Chest X-ray:
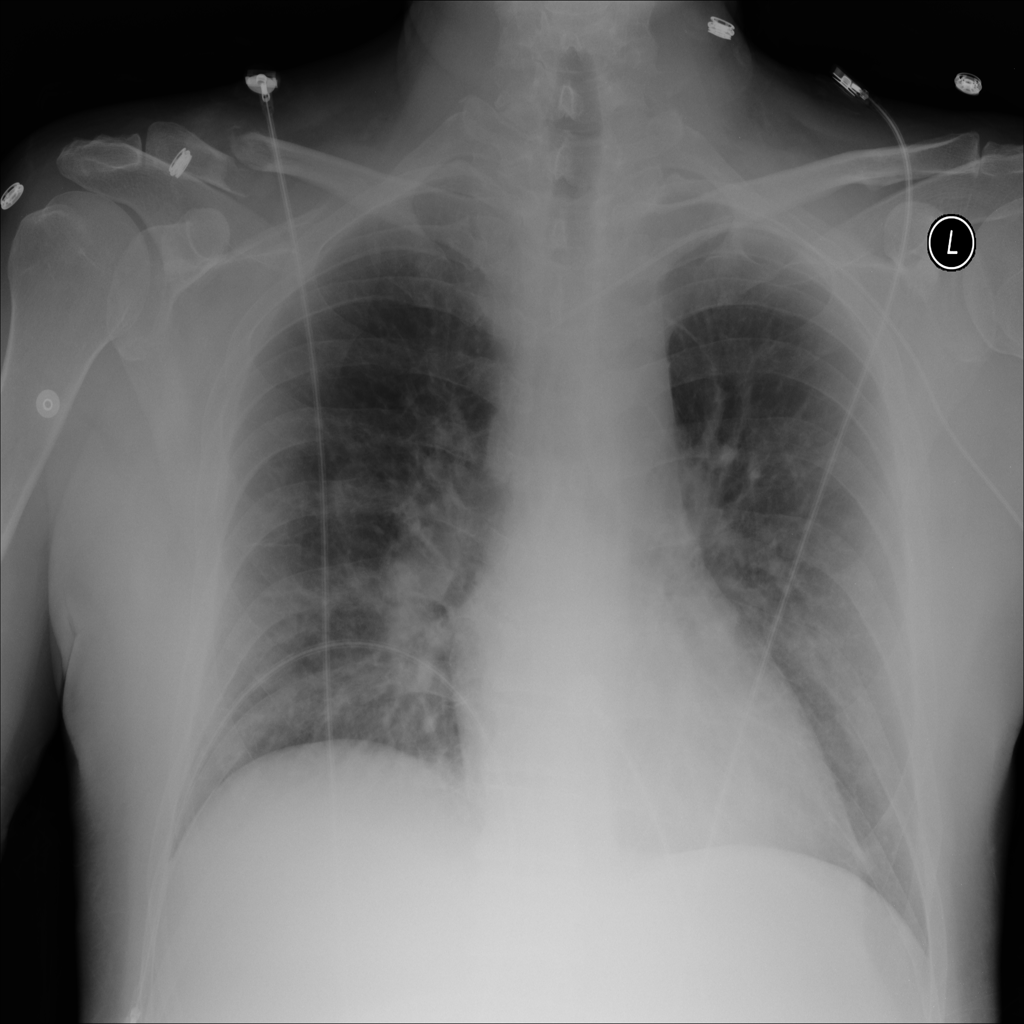
Findings: Consolidation, Fracture
No abnormal finding: no